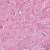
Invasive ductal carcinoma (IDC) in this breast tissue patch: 1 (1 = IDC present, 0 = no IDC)